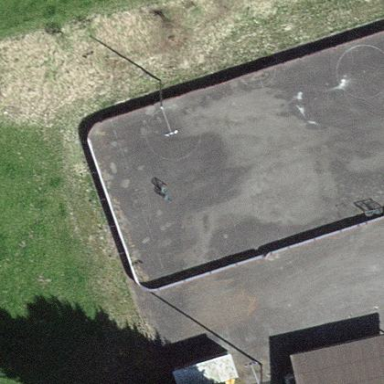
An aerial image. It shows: Hockey pitch for leisure land activities.